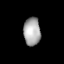
Tissue: lung
Cell type: Epithelial cells
Senescence score: 0.2241
Nuclear area (px): 465
Mean DAPI intensity: 167.649